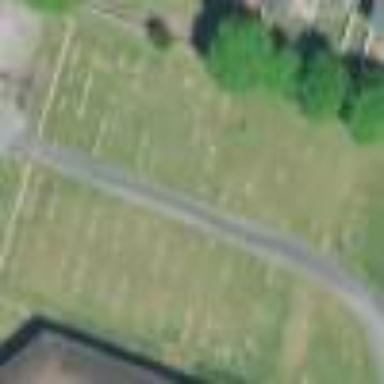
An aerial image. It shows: Graveyard.